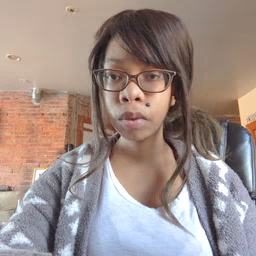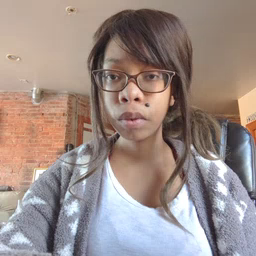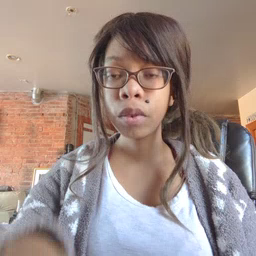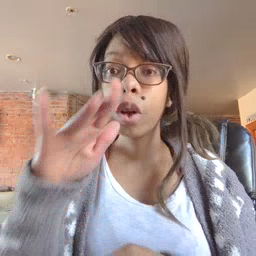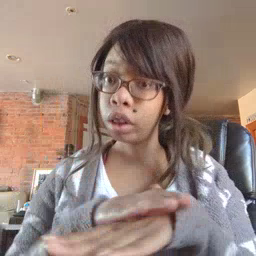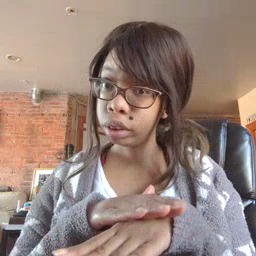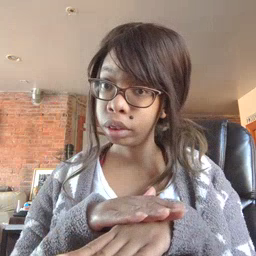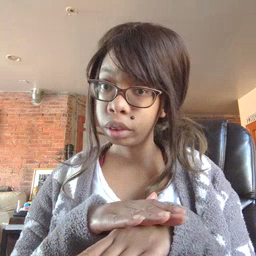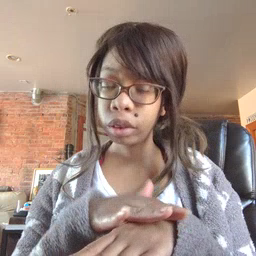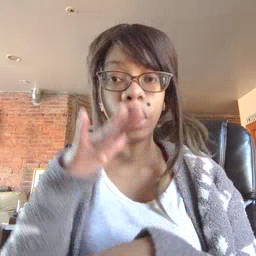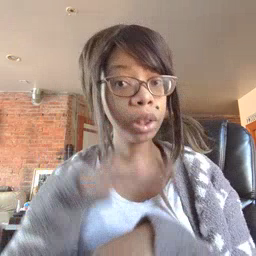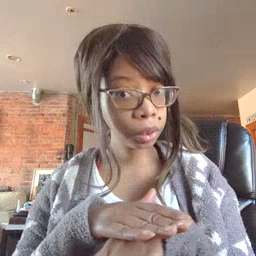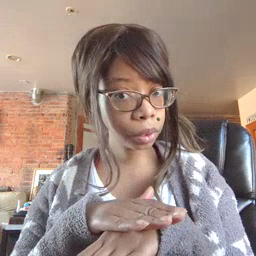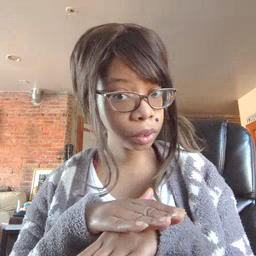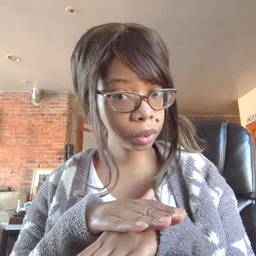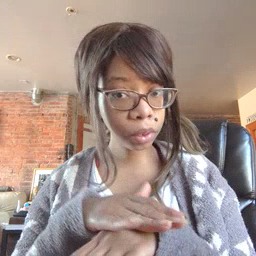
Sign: on